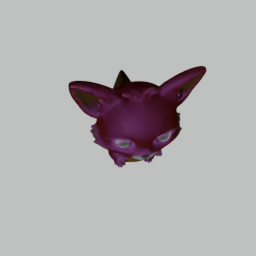
Label: animals